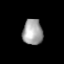
Tissue: lung
Cell type: Endothelial cells
Senescence score: 0.5439
Nuclear area (px): 507
Mean DAPI intensity: 162.335